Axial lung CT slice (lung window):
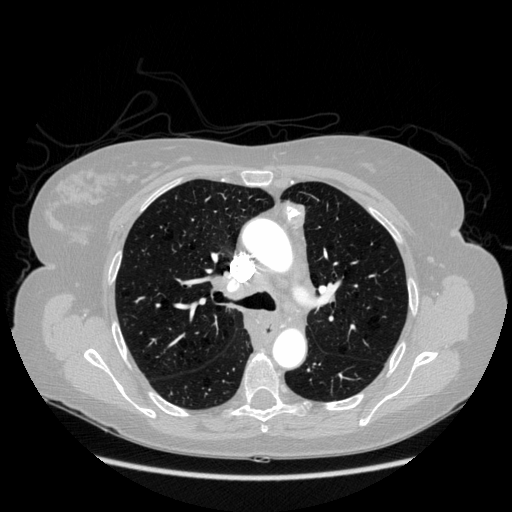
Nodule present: no